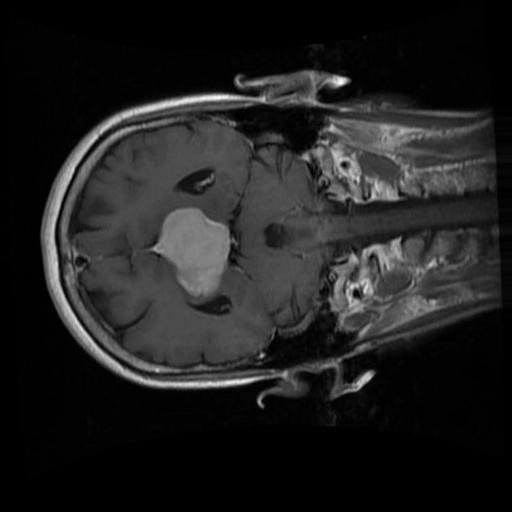
Label: brain_menin